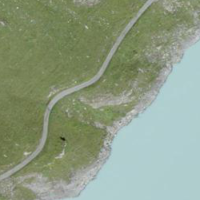
EUNIS habitat code: 26
Species observed at this site:
Marmota marmota
Eristalis tenax
Lysandra coridon
Campanula thyrsoides
Parnassia palustris
Dactylorhiza majalis
Hyles gallii